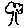
Label: tree